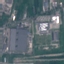
Land use / land cover: Industrial